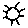
Label: sun